Current action and preconditions to check: path_clear

Your task: For each precondition in the list above, predict whether it will hold at this action.

Consider the current scene as observed from the mobile robot's camera, and analyze the predicted future states of all dynamic agents (e.g., people, animals, vehicles, or any moving entities) within the NEXT SECOND.

IMPORTANT: Only answer "very likely" if you are absolutely certain—based on strong, clear evidence—that a dynamic agent will violate the precondition in the predicted future state. Do NOT answer "very likely" for unlikely, ambiguous, or low-probability risks.

Ask yourself for each precondition: Is there a high probability, with clear and convincing evidence, that the predicted future states of any dynamic agent will interfere with the predicted future state of the currently executing action within the NEXT SECOND, causing that precondition to fail?

Assess the risk level based on these predictions. Use "likely" or "very likely" if motions create a clear risk of interference.

Use "neutral" or "improbable" if agents are nearby but their predicted paths are clearly diverging or non-conflicting.

Failure Risk Categories: "very improbable", "improbable", "neutral", "likely", "very likely"

Answer Format: Output ONLY the probability_of_failure value from these categories: "very improbable", "improbable", "neutral", "likely", "very likely"

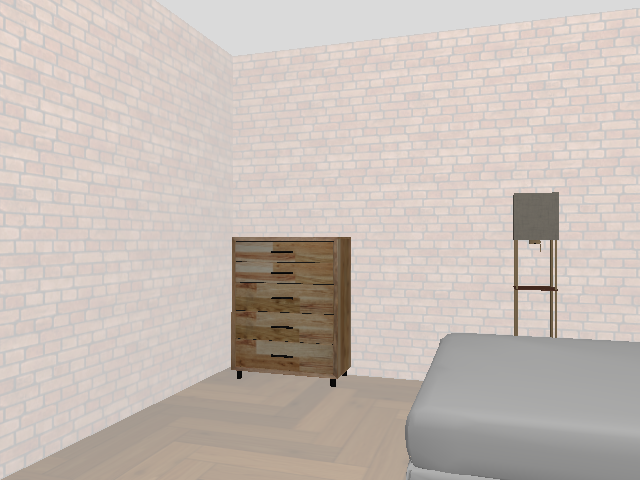

Answer: very improbable